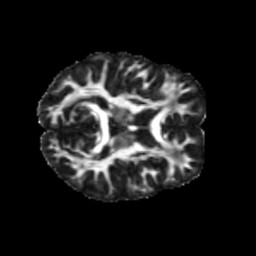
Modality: FA
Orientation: axial
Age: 38
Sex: female
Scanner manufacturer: siemens
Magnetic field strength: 3 T
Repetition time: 3.23 s
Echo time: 0.0892 s